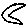
Label: moon